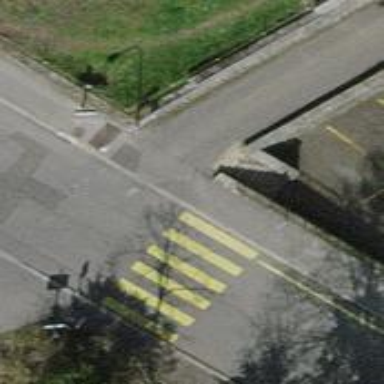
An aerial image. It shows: Set of steps made of paving stones.